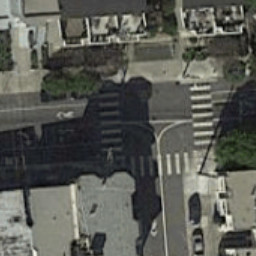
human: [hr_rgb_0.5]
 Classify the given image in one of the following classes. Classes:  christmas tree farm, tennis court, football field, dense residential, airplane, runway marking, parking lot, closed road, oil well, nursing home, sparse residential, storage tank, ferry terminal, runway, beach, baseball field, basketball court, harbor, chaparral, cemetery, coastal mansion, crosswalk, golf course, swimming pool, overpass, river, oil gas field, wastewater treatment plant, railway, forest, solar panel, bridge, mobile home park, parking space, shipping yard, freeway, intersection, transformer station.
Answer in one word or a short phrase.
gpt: crosswalk